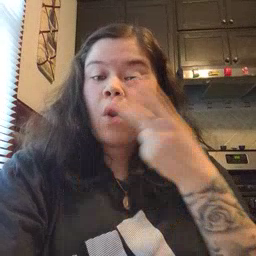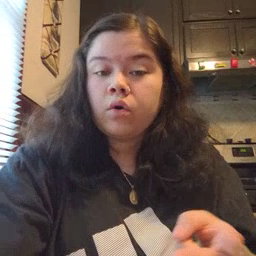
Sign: fall